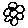
Label: flower